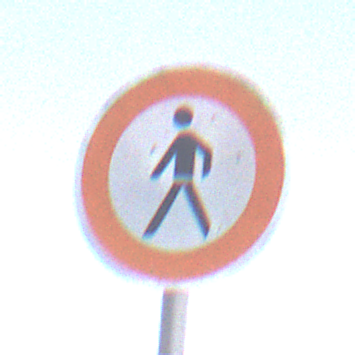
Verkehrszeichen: VerbotFussgaenger
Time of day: Midday
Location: Outdoor (Nature)
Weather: PartlyCloudy
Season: NotSpecified
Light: Natural